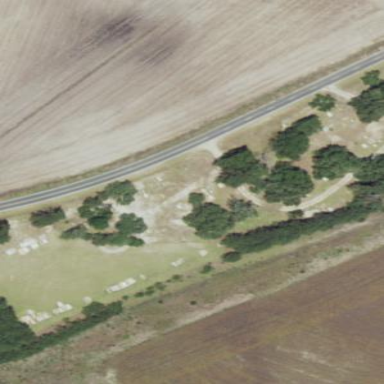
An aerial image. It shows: Cemetery.